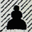
Piece: bP